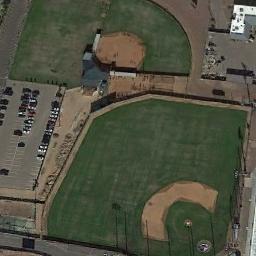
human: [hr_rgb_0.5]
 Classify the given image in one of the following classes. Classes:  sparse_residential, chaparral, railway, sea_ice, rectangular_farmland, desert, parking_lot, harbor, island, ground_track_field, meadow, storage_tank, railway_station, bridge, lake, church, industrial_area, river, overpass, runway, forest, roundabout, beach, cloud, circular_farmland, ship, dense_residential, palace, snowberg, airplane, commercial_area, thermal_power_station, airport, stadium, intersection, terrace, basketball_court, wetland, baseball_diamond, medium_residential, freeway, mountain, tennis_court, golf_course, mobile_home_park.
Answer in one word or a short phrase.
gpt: baseball_diamond